Question: I am currently dealing with a large .docx file (roughly 400 pages). It is divided up into sections that are very easily digestable by humans and look like this :
> Written paragraph
This is perfectly humanly readable and great. Unfortunately we have an in-house program in our University that uses the mark-up of .docx files to sort them out/do some processing on them. By this I mean that sectioning a .doc/.docx using only bold markup is not enough, you must use the in-built tools within MS Office to do this (as below) :

So what I need to write is a simple script that will find the text that is bold within a .docx document and convert this text to properly marked up "Heading 1"s, or similar. It doesn't concern me whether or not the .docx file format is maintained or anything like this.
is it possible to do this? What APIs/languages/tools should I start looking into to accomplish this relatively simple task?
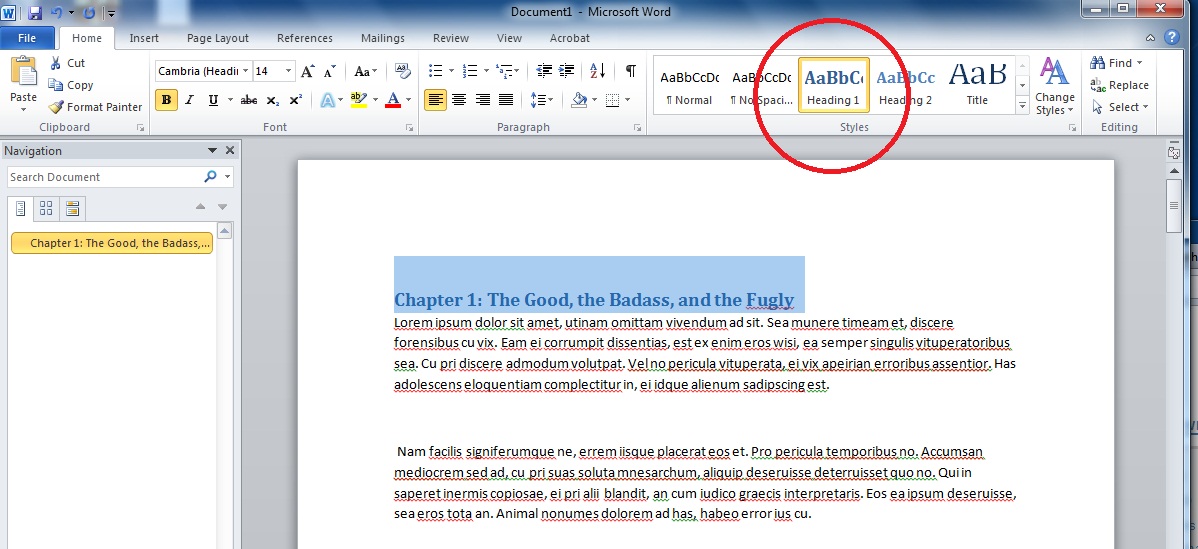
Answer: Using a short VBA macro you can iterate over all paragraphs and change the style for all paragraphs containing only bold text into a heading style:
'''
Sub FormatBoldAsHeading()
Dim p As Paragraph
For Each p In ActiveDocument.Paragraphs
If p.Range.Font.Bold <> wdUndefined And p.Range.Font.Bold Then
p.Style = WdBuiltinStyle.wdStyleHeading1
End If
Next
End Sub
'''